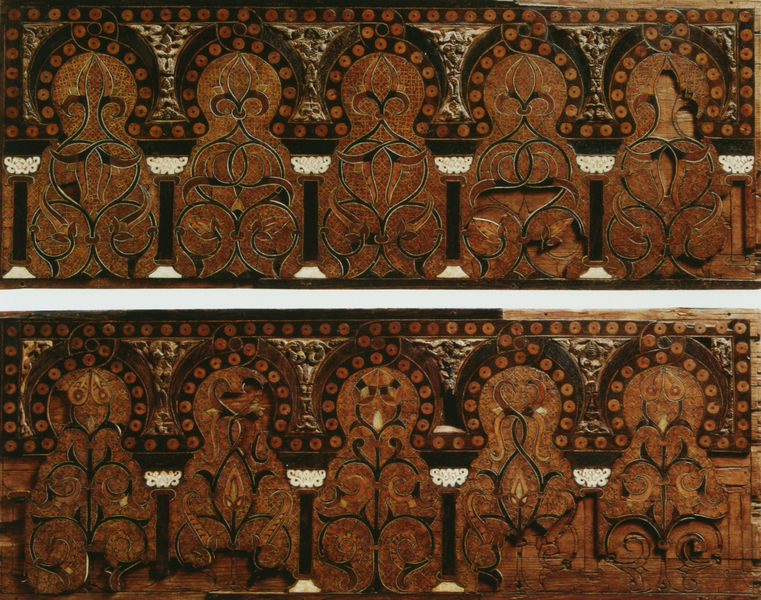
Titel: Stufen der Minbar aus der Koutoubia-Moschee
Standort: Marrakech
Institution: Palast El-Badi
Schlagwörter: blätter, weiß, frauen, gelb, grün, ocker, blumen, braun, frau, holz, orange, schmuck, schwarz, säulen, tür, blüten, rot, tuch, beige, muster, ornament, alt, wand, band, knoten, rahmen, stein, fünf, möbel, kirche, gold, pflanzen, borte, arbeit, rund, ranken, skulptur, relief, umrisse, bogen, zwei, arbeiten, linien, figuren, dekoration, detail, dekor, floral, ornamente, verzierung, wandmalerei, plastik, gestalt, foto, bögen, punkte, fugen, orient, orientalisch, palast, stilisiert, kreise, schlange, mosaik, lilie, puppe, arkaden, kapitelle, ranke, einlegearbeit, intarsie, intarsien, schnitzerei, kasten, ornamental, china, fries, lettner, schnörkel, maserung, harem, voluten, knospen, götter, mittelalter, rundbögen, etagen, volute, heilige, fresko, beschlag, register, bordüren, abfolge, holzfigur, ungegenständlich, email, kästchen, islam, arabesken, geschnitzt, hölzern, golf, elfenbein, zehn, freis, blendarkaden, schnitz, wandtäfelung, holztäfelung, islamisch, folge, hinduismus, abschluss, hufeisenbogen, fehlstellen, zierelemente, cosmaten, eingelegt, heileigenbild, hinuismus, intasie, maori, omega, puppr, fraktal, 5 figuren, bodüren, mosaick